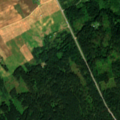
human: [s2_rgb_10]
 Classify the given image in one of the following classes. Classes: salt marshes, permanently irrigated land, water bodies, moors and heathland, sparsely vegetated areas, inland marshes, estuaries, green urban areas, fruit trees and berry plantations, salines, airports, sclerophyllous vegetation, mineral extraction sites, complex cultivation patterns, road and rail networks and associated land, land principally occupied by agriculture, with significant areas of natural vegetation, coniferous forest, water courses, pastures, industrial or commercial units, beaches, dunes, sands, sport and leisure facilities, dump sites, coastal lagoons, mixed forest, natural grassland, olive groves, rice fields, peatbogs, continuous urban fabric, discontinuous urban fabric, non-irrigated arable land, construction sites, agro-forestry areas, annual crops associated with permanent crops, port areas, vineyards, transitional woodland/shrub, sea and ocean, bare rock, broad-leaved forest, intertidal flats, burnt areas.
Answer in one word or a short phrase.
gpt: non-irrigated arable land, coniferous forest, mixed forest, transitional woodland/shrub